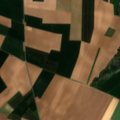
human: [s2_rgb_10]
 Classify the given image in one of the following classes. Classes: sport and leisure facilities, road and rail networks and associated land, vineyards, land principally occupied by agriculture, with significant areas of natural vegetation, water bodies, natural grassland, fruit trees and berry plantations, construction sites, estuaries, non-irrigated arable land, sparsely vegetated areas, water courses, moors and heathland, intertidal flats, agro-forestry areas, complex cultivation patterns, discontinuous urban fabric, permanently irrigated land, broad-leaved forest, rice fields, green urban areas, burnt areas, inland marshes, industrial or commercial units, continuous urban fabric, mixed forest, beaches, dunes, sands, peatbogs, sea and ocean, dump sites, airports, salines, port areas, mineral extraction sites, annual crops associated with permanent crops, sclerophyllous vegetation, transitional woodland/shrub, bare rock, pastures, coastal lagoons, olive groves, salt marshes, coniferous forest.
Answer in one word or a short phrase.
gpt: discontinuous urban fabric, non-irrigated arable land, complex cultivation patterns